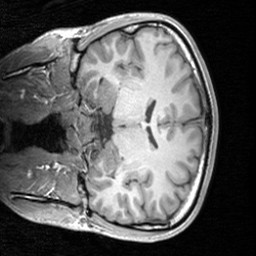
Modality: T1w
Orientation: coronal
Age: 21
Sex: male
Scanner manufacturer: siemens
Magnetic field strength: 3 T
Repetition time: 1.9 s
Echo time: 0.00226 s